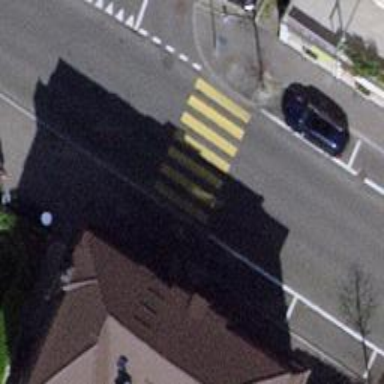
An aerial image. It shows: Uncontrolled crossing on the road.